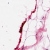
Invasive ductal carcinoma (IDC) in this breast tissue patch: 0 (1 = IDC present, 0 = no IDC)